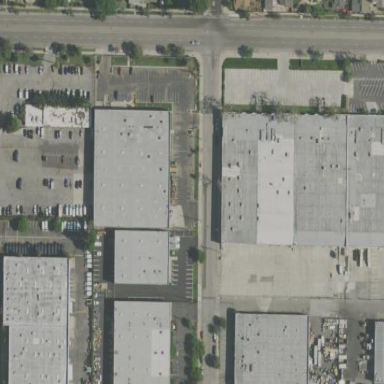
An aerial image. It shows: Industrial building.